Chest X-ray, AP view. Patient: 20 years old, sex M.
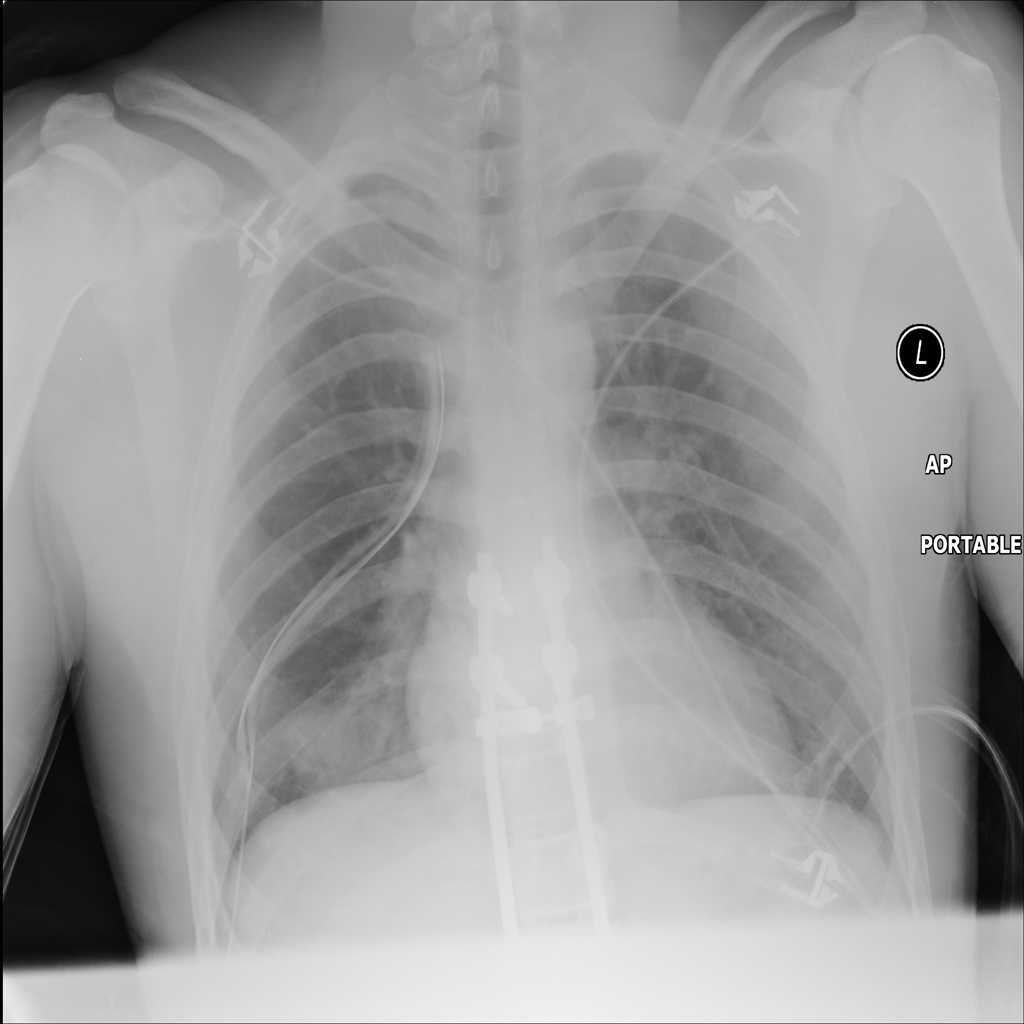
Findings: No Finding